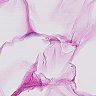
Metastatic tissue present: no